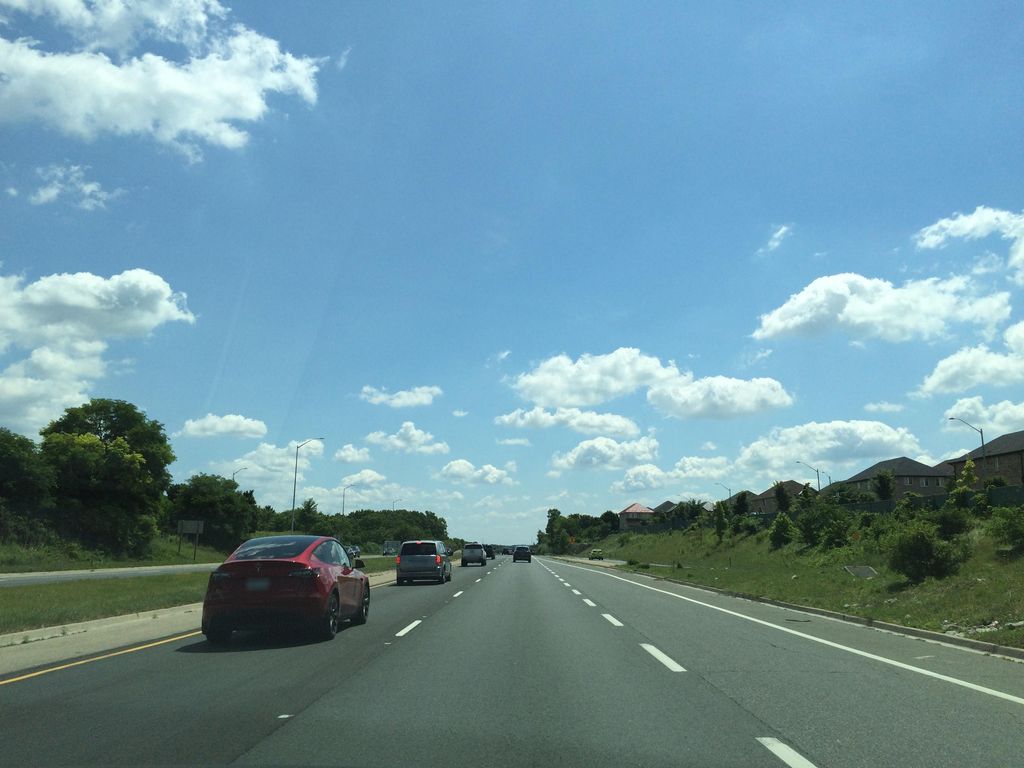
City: hamilton